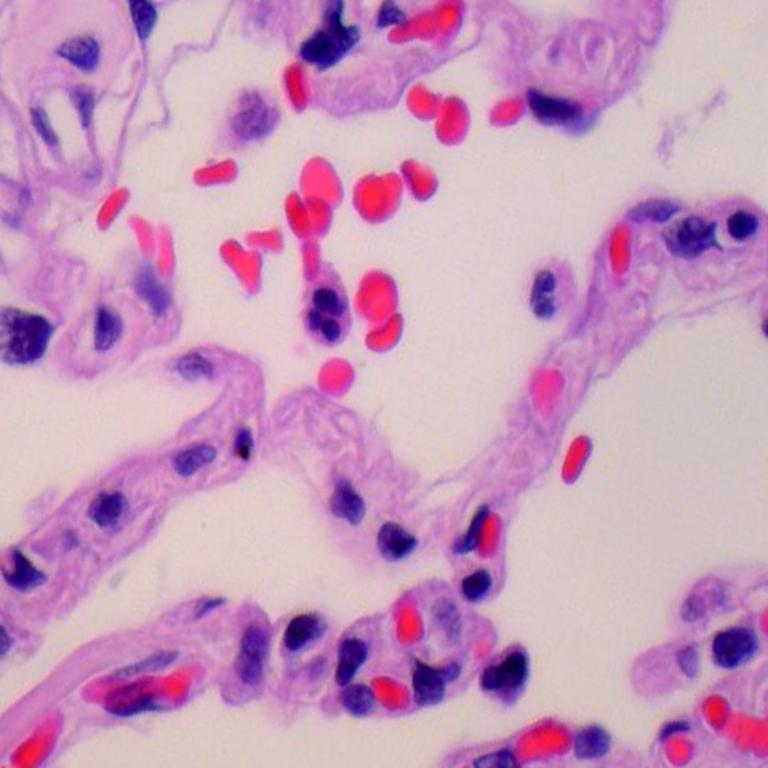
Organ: lung
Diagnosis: benign